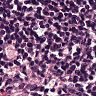
Metastatic tissue present: no